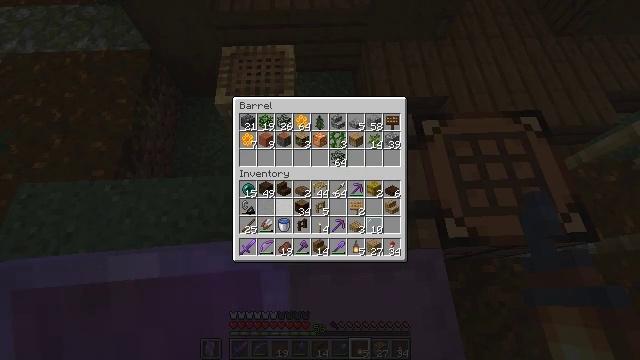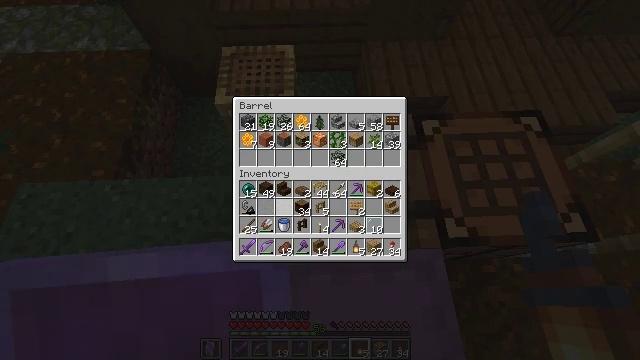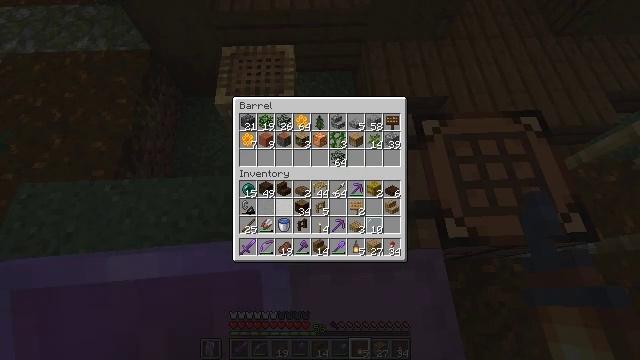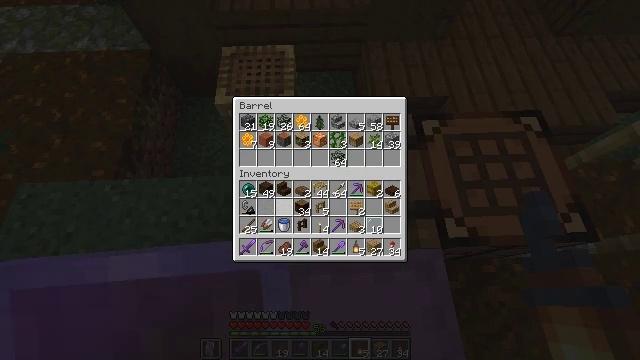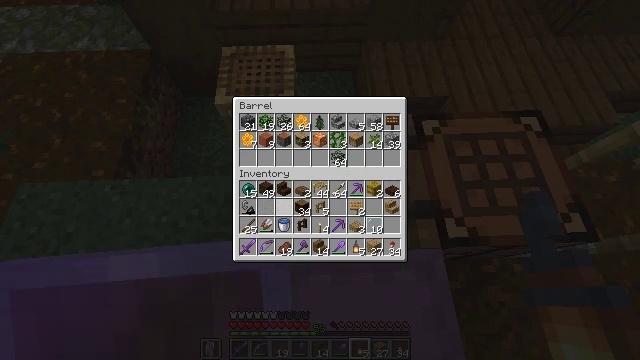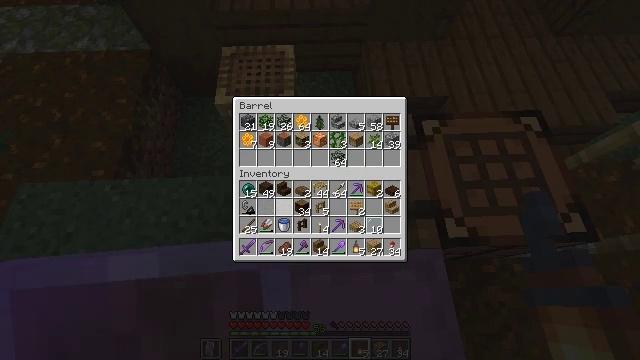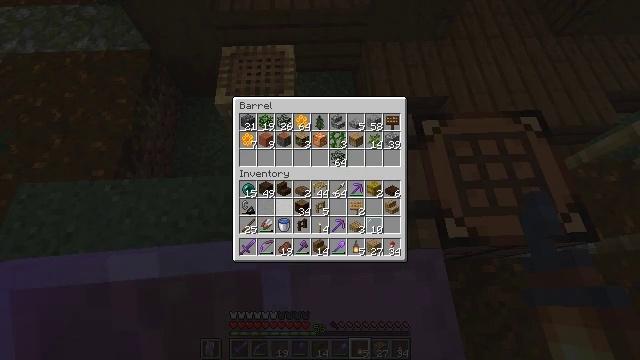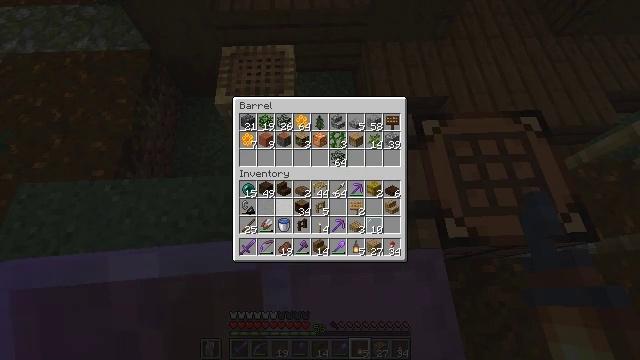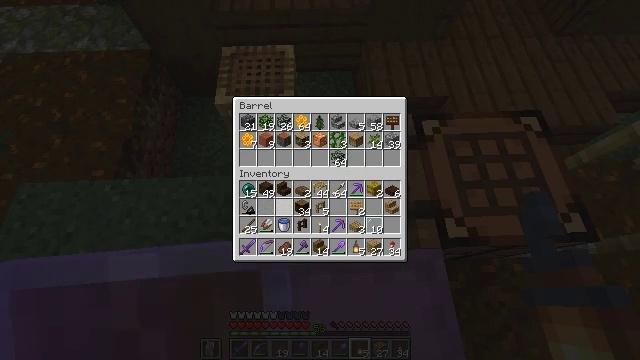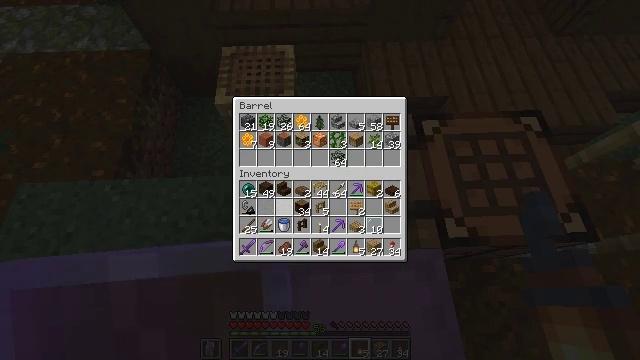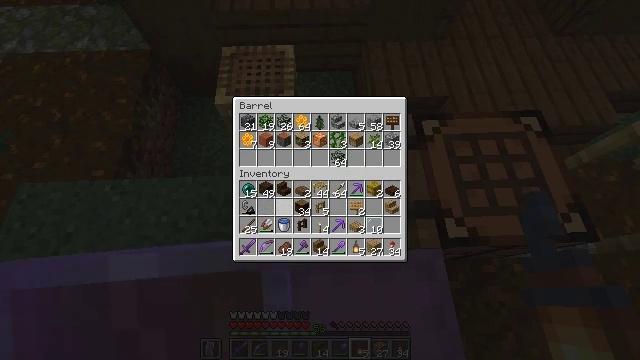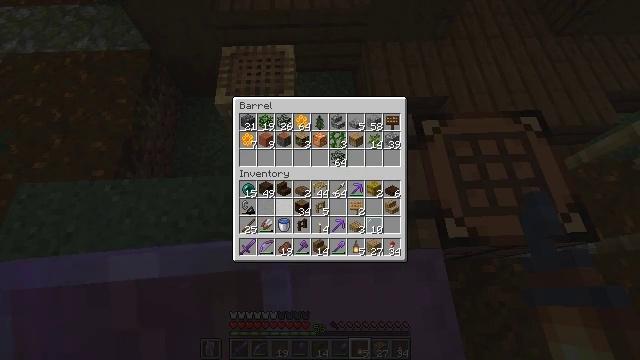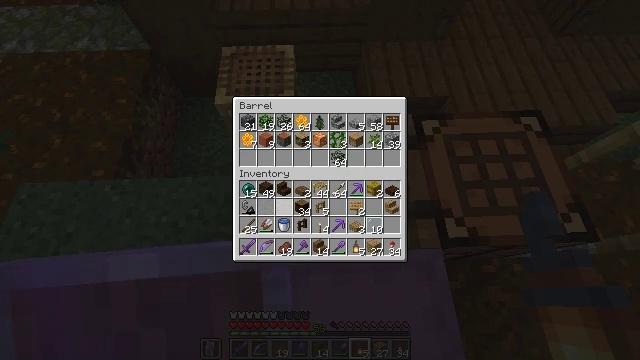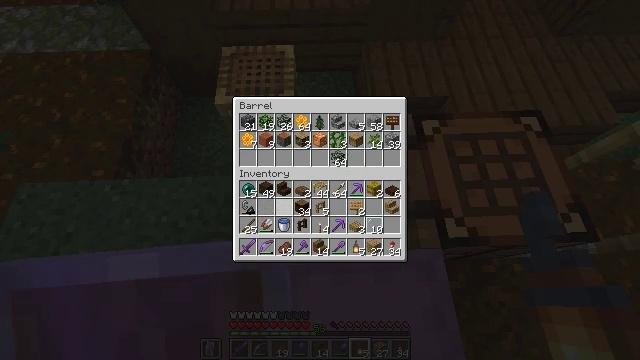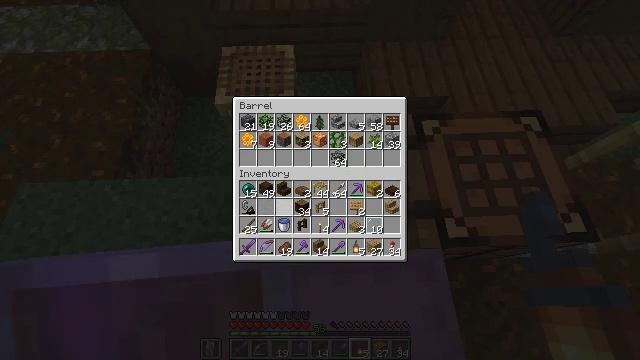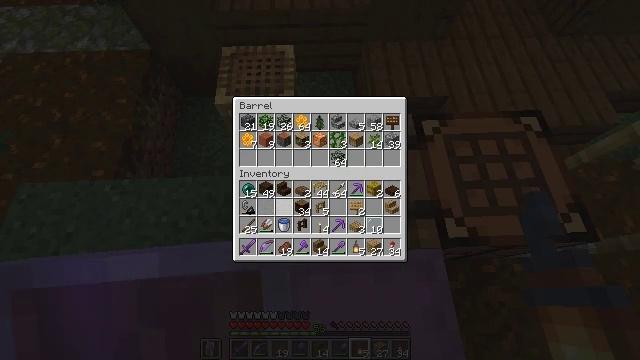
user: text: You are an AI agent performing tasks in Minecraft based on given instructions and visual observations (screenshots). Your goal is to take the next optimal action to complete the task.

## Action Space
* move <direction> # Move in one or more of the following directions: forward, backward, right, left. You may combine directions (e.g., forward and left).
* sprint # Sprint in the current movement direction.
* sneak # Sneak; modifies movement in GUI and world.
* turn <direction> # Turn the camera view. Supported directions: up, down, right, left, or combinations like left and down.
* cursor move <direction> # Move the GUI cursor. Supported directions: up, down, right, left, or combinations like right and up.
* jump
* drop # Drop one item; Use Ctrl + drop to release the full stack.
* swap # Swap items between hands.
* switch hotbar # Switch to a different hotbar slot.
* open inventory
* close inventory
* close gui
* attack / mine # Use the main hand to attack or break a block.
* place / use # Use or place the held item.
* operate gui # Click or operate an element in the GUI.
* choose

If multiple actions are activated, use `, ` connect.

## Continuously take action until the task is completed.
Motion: motion action
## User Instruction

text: Get the crafting table into the inventory.
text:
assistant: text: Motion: sneak
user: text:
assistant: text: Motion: sneak
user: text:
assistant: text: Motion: sneak
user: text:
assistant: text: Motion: sneak
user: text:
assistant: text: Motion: sneak
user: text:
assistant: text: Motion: sneak
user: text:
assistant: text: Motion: sneak
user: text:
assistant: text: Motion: sneak
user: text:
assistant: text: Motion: sneak
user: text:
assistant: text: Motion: sneak
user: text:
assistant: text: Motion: no_op
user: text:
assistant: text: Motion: no_op
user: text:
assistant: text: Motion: no_op
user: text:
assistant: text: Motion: no_op
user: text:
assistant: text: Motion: no_op
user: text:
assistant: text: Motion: no_op
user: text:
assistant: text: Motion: no_op
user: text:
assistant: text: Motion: no_op
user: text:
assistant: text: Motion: no_op
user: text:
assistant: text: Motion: no_op
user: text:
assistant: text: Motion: no_op
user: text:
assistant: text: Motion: no_op
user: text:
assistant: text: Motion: no_op
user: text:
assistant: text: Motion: no_op
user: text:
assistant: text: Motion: no_op
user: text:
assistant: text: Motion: no_op
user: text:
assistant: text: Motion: no_op
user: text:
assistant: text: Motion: no_op
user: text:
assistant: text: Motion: no_op
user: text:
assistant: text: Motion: no_op